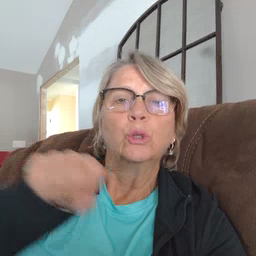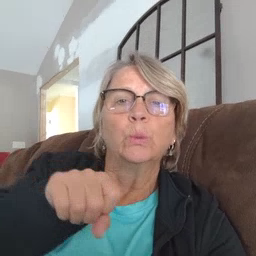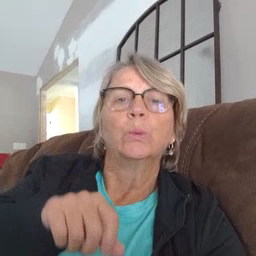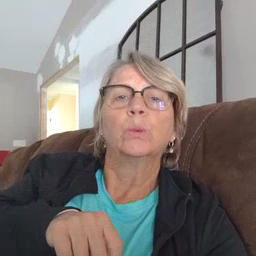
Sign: shoe